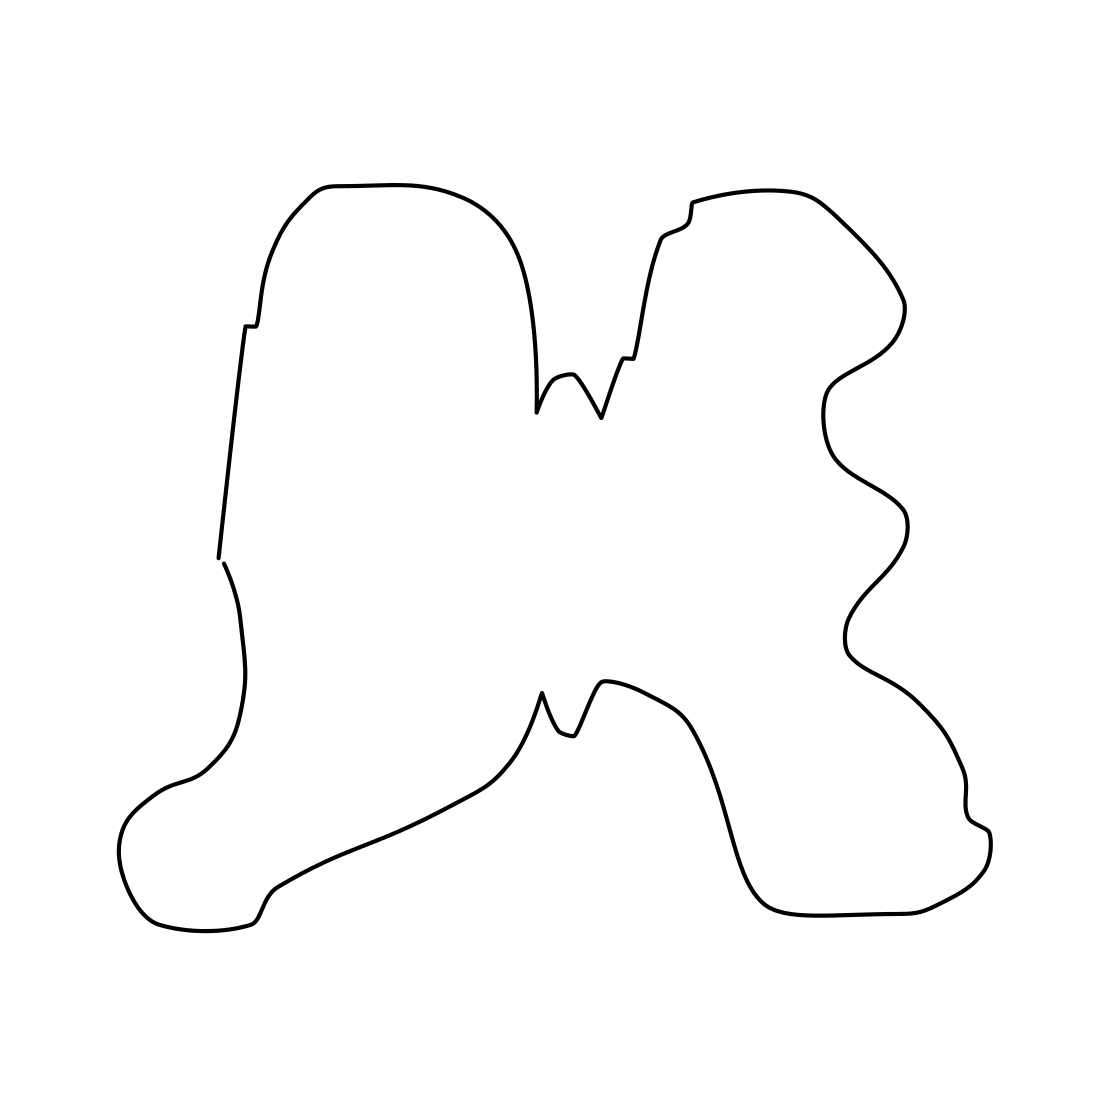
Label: butterfly